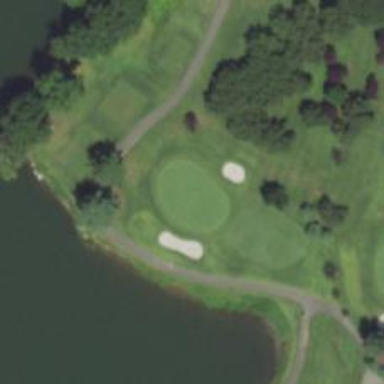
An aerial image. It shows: Golf hole.